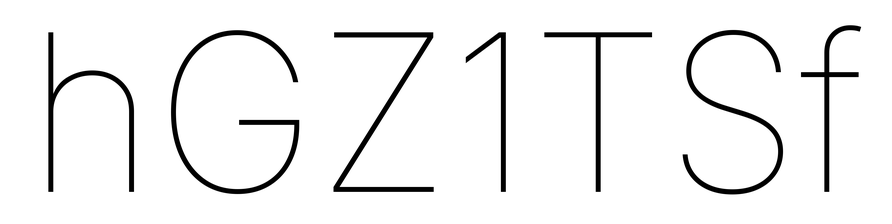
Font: Inter_Thin